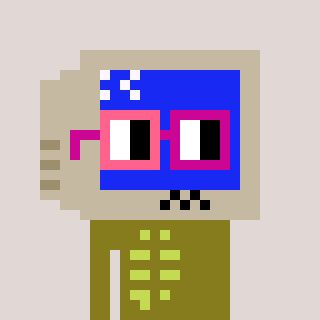
a pixel art character with square pink and red glasses, a old monitor-shaped head and a gunk-colored body on a warm background